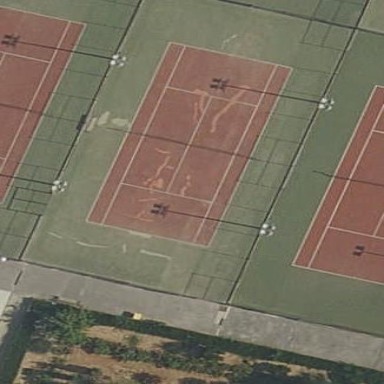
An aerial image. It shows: Tennis court on pitch designated for leisure land.